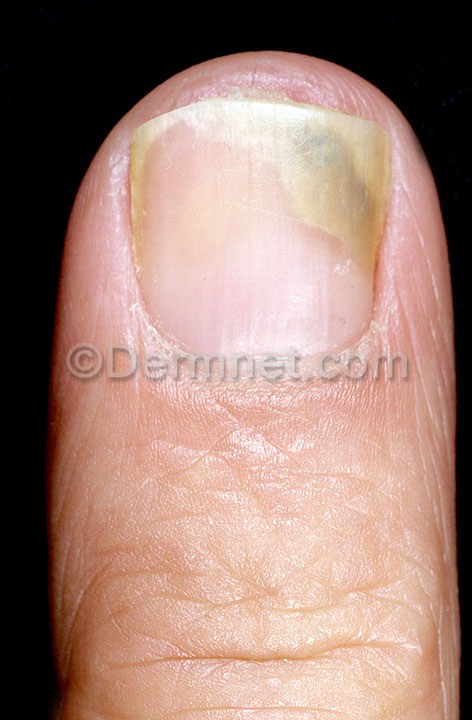
Disease: Nail Fungus and other Nail Disease